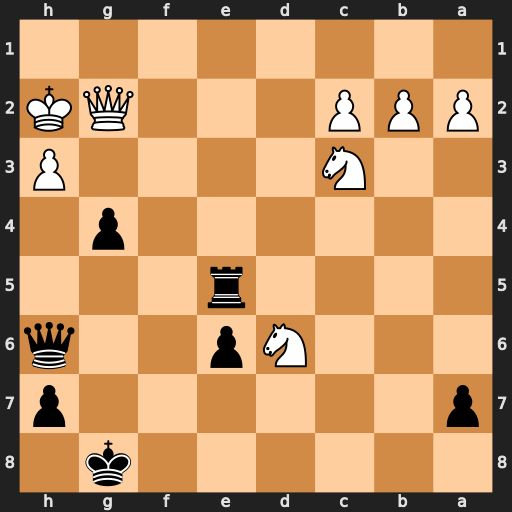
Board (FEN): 6k1/p6p/3Np2q/4r3/6p1/2N4P/PPP3QK/8
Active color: b
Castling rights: -
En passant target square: -
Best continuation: Qf4+ Qg3 Qd2+